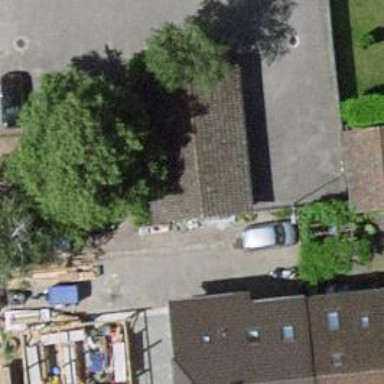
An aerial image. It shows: Garage.